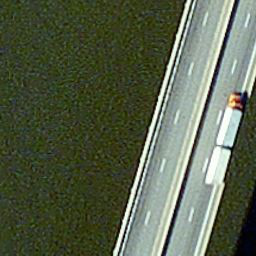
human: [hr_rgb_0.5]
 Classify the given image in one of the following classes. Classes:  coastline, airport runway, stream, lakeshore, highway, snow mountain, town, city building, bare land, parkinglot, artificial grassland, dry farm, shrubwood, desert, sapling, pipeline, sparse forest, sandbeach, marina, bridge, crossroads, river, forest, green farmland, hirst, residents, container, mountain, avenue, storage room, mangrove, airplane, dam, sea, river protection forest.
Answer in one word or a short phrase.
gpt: bridge